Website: apple
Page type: orders-overview
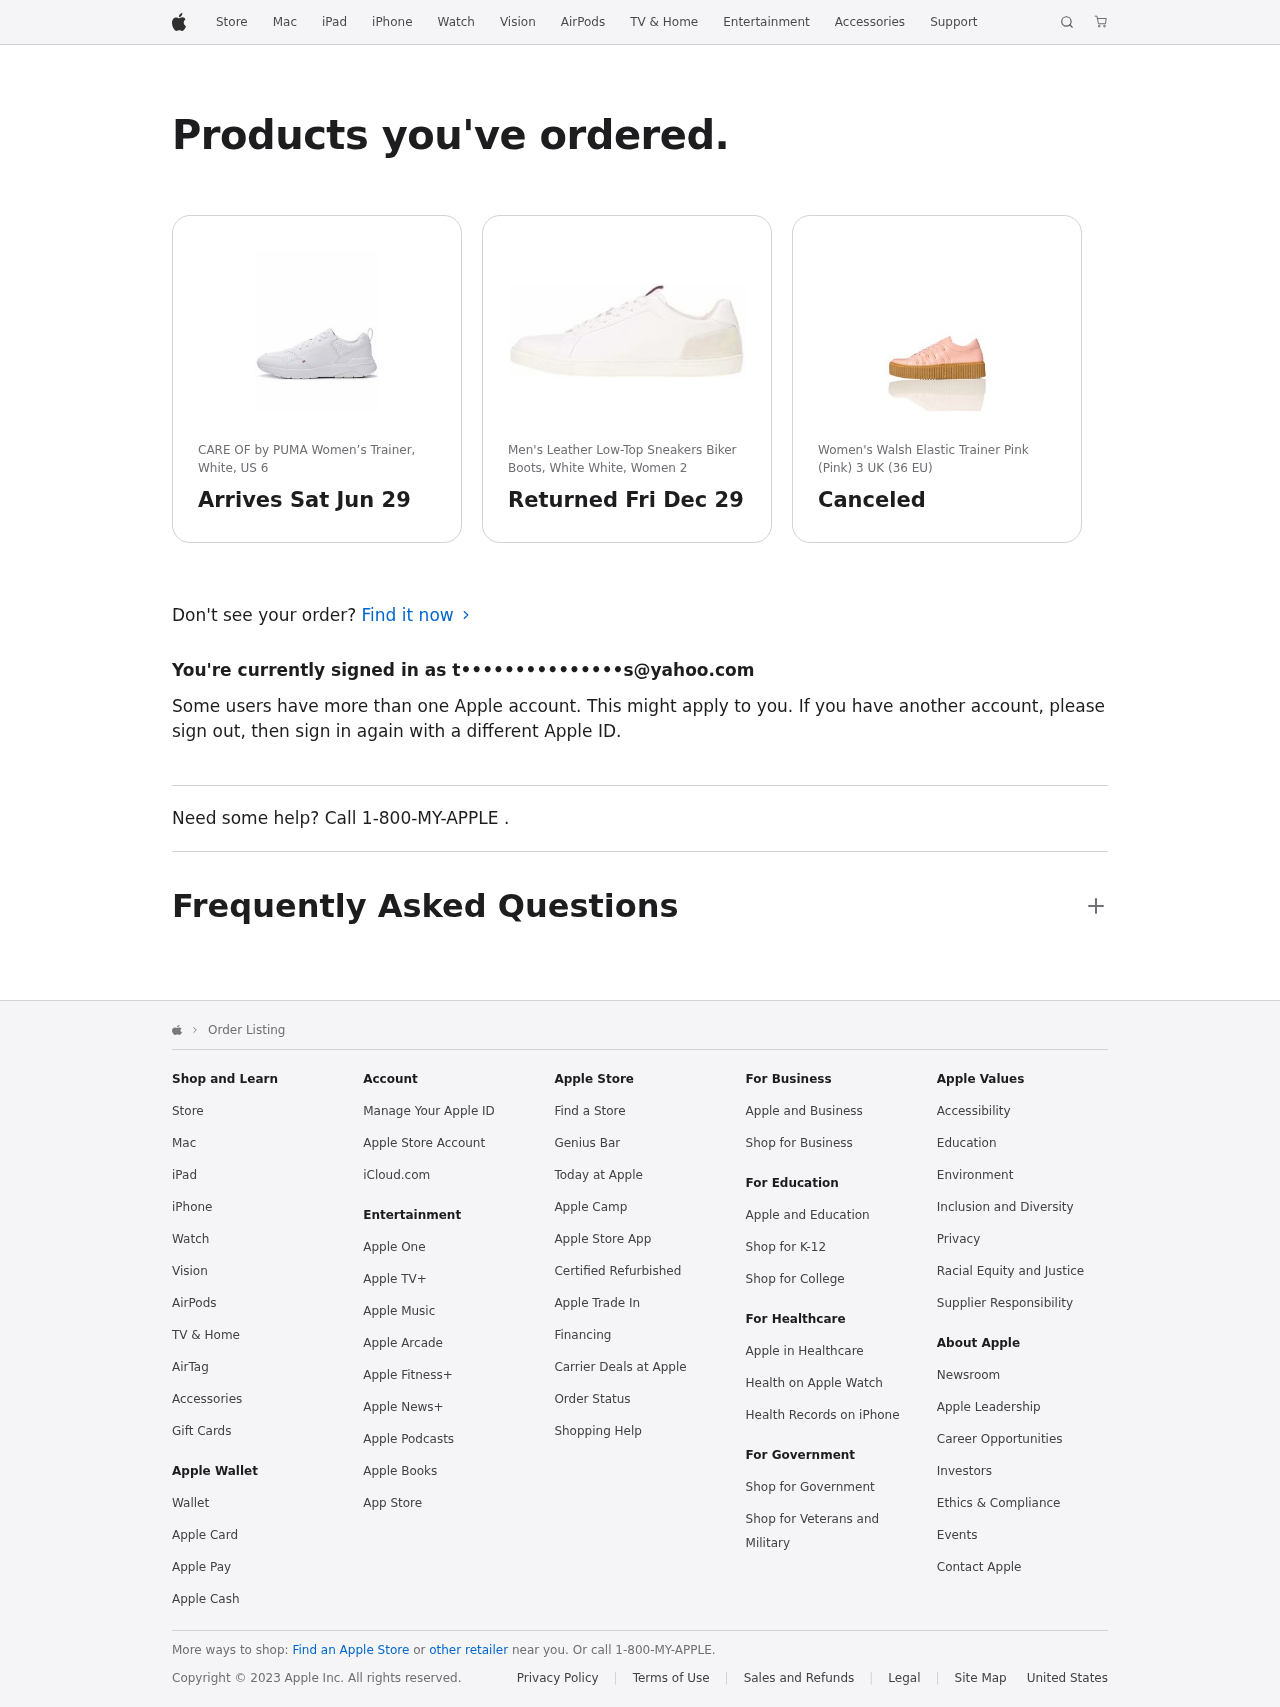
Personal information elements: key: PII_EMAIL
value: t•••••••••••••••s@yahoo.com
Product elements: key: PRODUCT1_NAME
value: CARE OF by PUMA Women’s Trainer, White, US 6
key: PRODUCT2_NAME
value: Men's Leather Low-Top Sneakers Biker Boots, White White, Women 2
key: PRODUCT3_NAME
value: Women's Walsh Elastic Trainer Pink (Pink) 3 UK (36 EU)
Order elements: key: ORDER_DELIVERY_DATE
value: Sat Jun 29
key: ORDER_RETURN_BY_DATE
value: Fri Dec 29